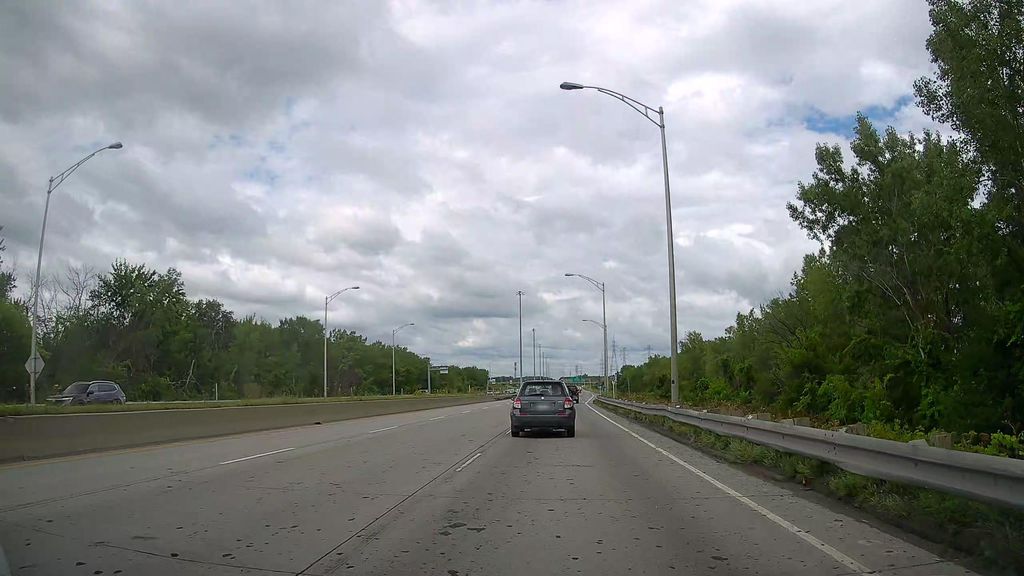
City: montreal